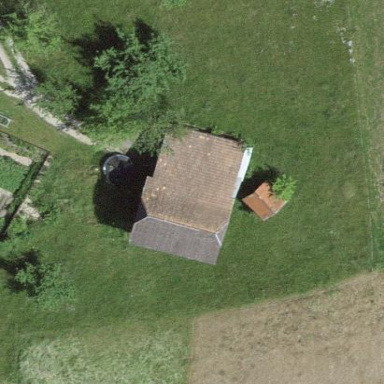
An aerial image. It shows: Barn.